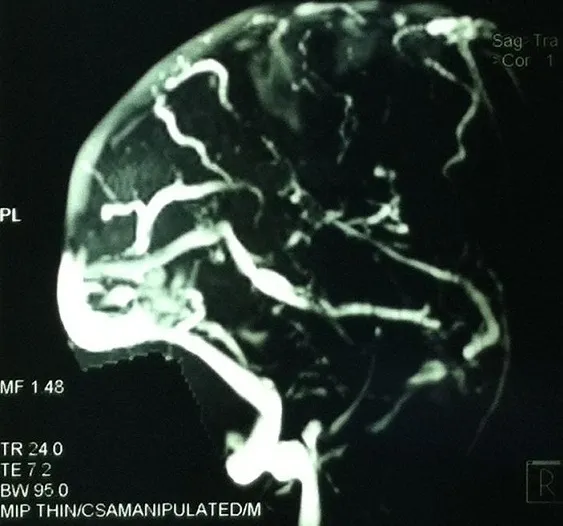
Magnetic Resonance Venography demonstrating thrombosis of the superior sagittal sinus.
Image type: radiology (mri)